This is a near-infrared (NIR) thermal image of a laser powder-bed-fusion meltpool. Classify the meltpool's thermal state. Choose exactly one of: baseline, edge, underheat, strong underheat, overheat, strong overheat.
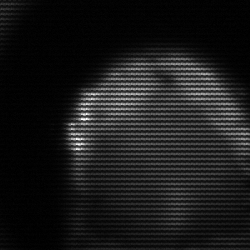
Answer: edge